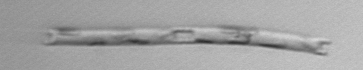
Label: Eucampia_morphytype1